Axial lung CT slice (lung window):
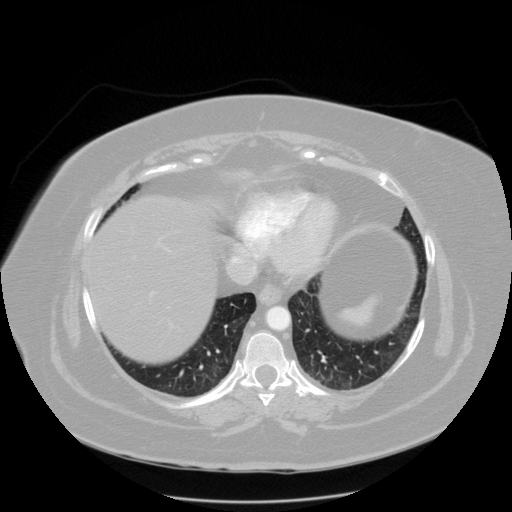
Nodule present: no